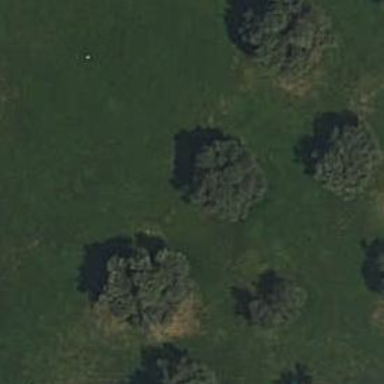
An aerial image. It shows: Broadleaved evergreen tree in its natural setting.